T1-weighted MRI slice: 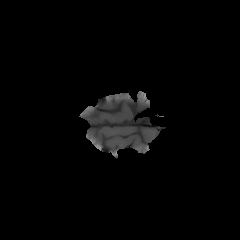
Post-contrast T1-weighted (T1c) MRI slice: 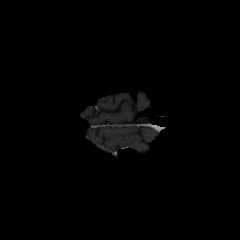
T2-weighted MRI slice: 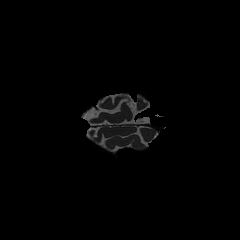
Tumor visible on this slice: no